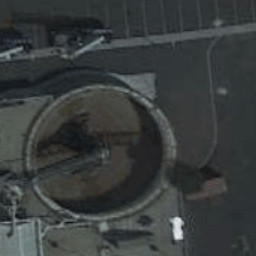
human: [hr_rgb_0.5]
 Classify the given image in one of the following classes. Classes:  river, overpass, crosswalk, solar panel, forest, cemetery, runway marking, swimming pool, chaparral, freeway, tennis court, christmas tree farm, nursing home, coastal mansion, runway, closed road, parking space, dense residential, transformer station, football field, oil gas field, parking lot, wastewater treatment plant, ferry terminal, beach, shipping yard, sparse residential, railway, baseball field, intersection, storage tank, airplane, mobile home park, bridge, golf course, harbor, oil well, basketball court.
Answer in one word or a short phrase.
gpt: wastewater treatment plant